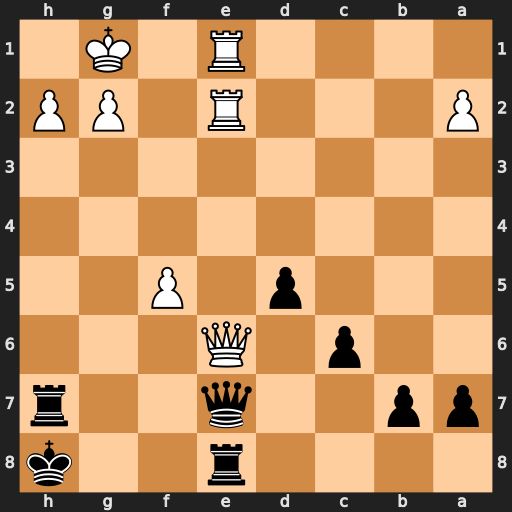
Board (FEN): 4r2k/pp2q2r/2p1Q3/3p1P2/8/8/P3R1PP/4R1K1
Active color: b
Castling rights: -
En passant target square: -
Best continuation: Qc5+ Kh1 Rxe6